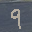
Label: 9